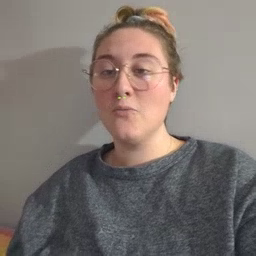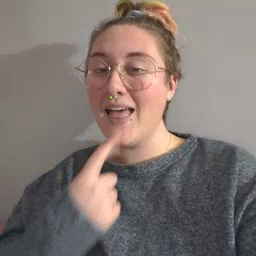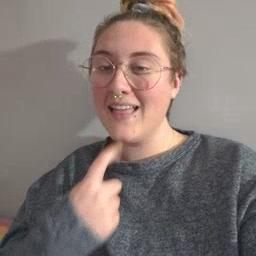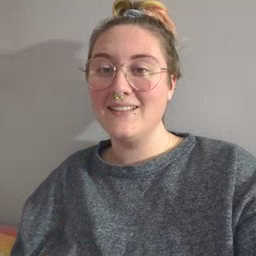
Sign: red